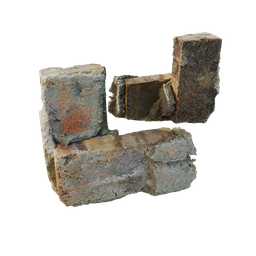
Label: architecture